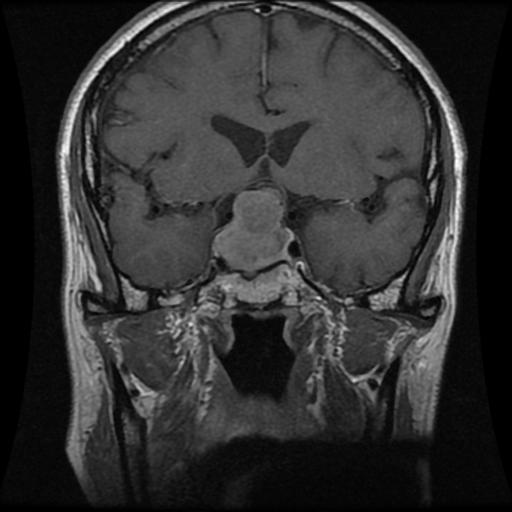
Label: pituitary